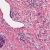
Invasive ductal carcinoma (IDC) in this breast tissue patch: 0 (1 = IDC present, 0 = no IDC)